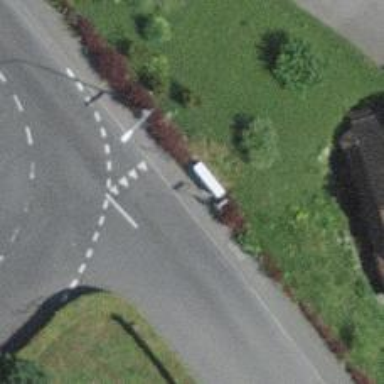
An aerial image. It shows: Bus stop with platform for public transport.